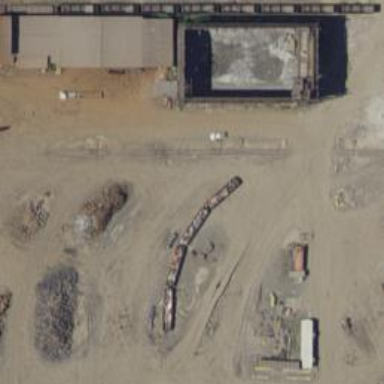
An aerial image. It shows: Rail spur service.